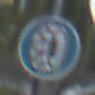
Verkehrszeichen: SchneekettenVorgeschrieben
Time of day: MorningAfternoon
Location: Outdoor (Suburban)
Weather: PartlyCloudy
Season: NotSpecified
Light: Natural